Field crop: maize
Growth stage: 2
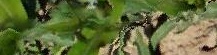
Species: maize